Interaction volume radius: 10 \u00c5
Interaction volume height: 10 \u00c5
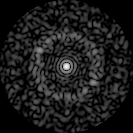
Disorder parameter: 0.8443